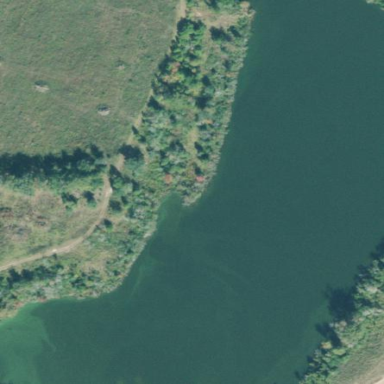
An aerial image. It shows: Pond surrounded by natural water.